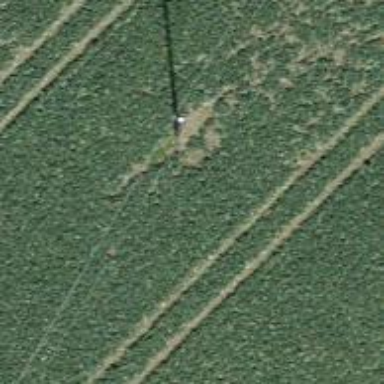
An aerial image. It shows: Power pole.